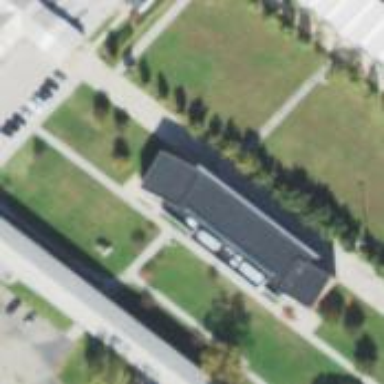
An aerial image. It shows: University building.